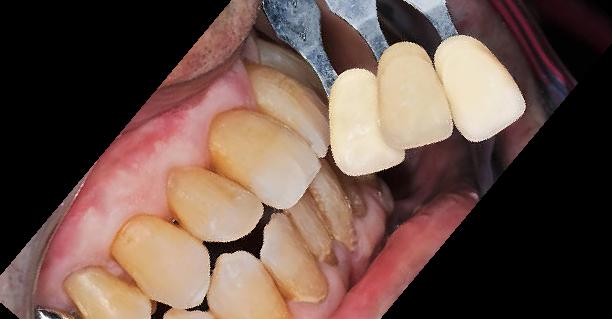
Condition: Calculus